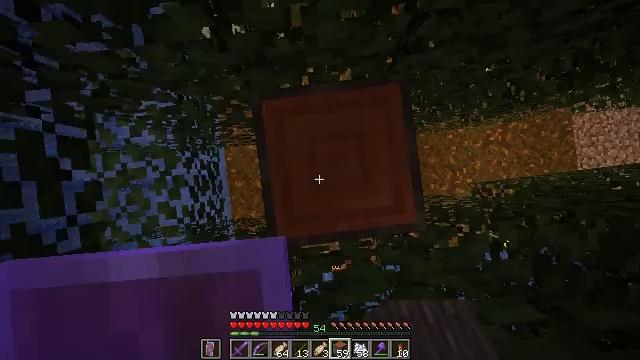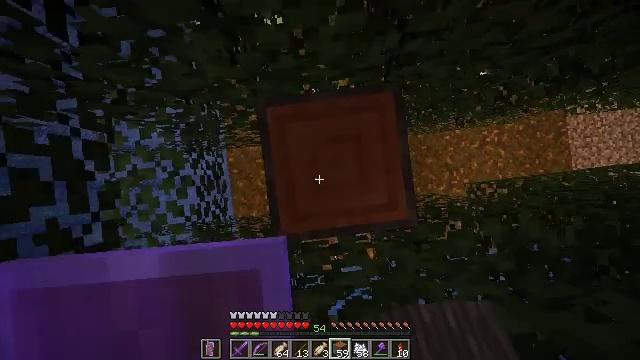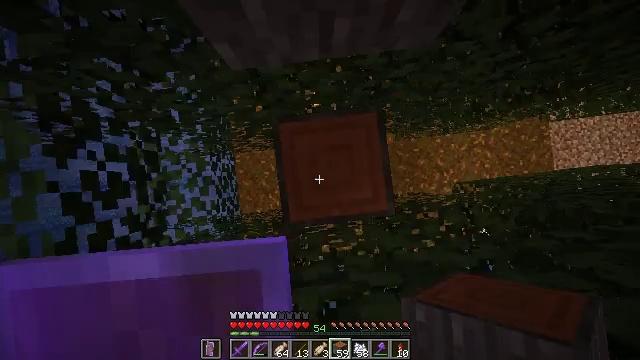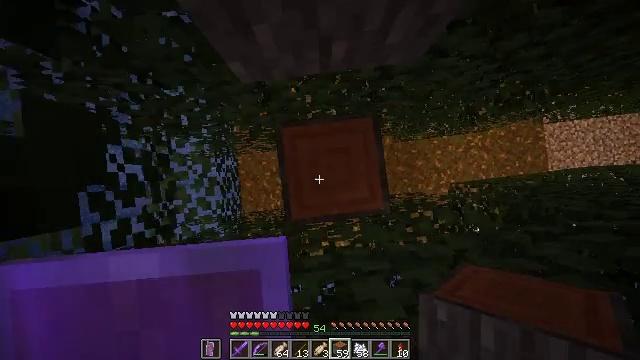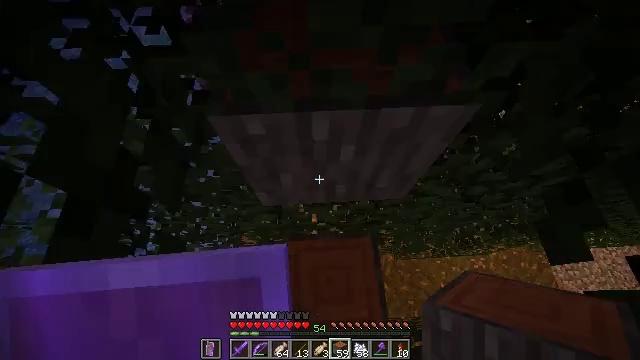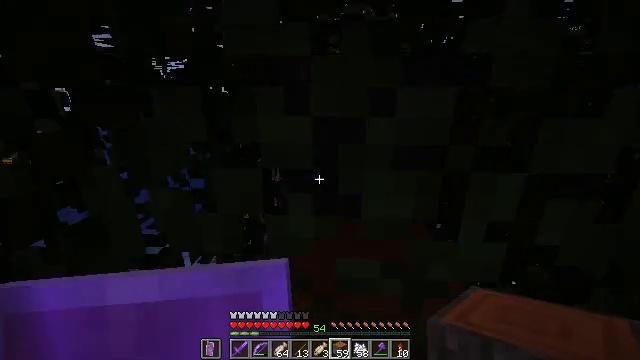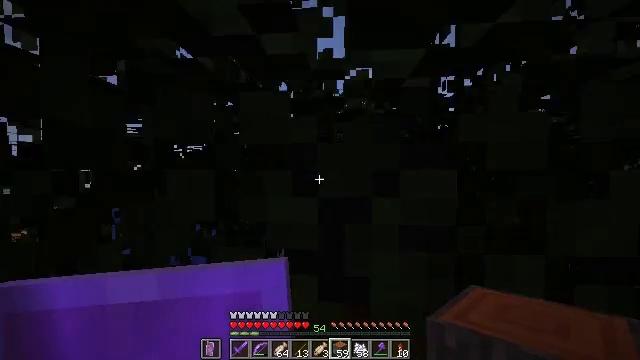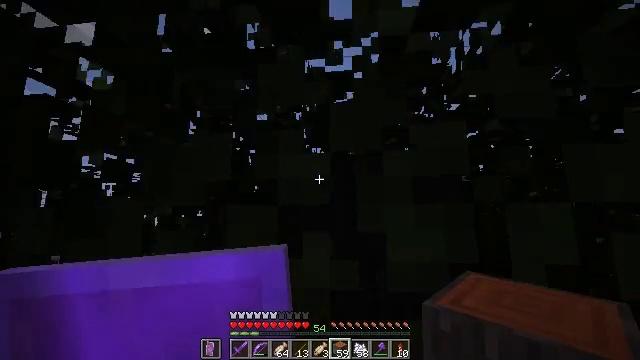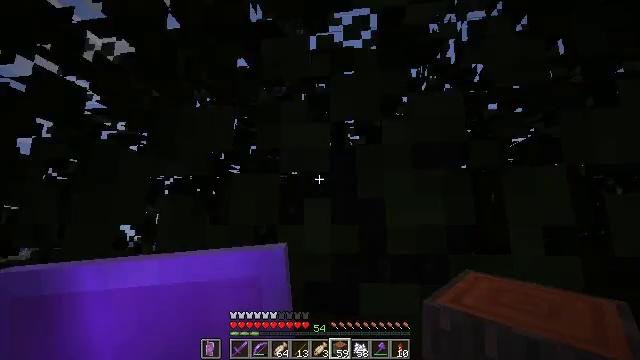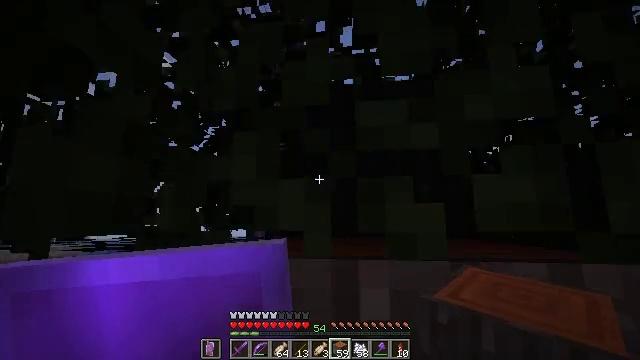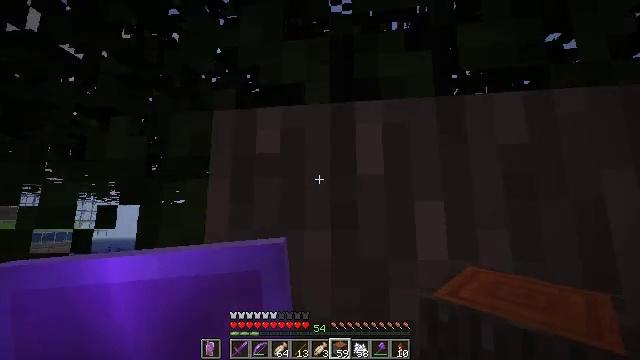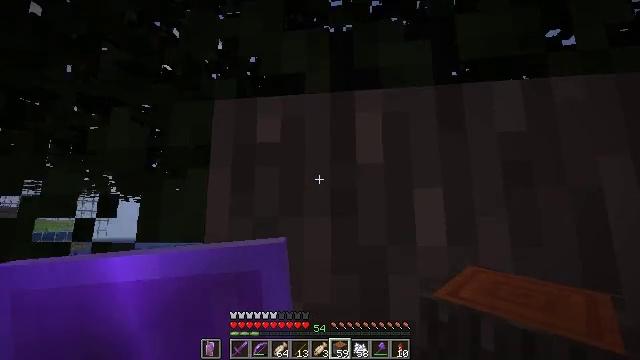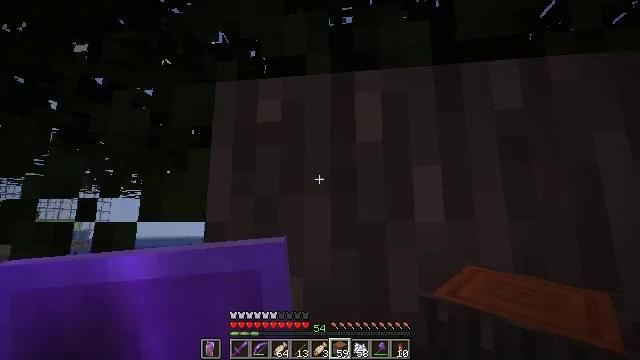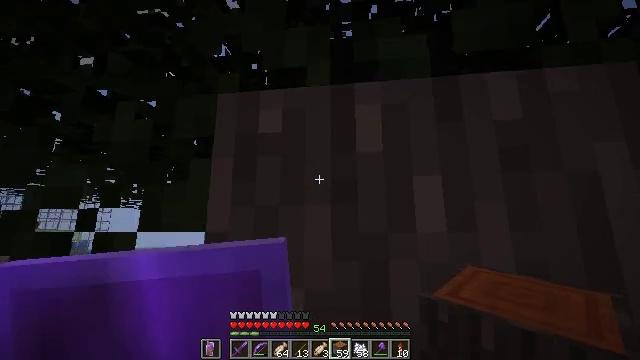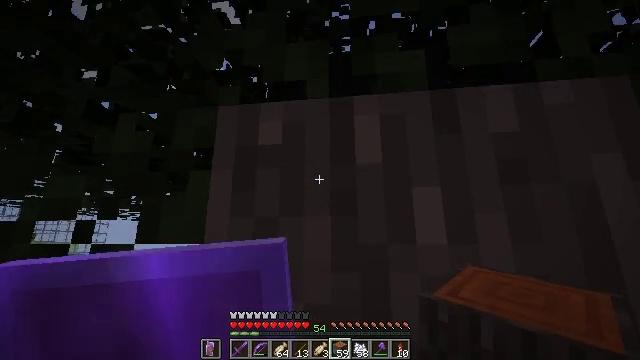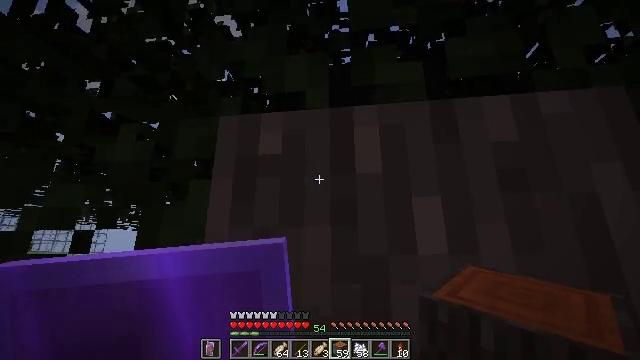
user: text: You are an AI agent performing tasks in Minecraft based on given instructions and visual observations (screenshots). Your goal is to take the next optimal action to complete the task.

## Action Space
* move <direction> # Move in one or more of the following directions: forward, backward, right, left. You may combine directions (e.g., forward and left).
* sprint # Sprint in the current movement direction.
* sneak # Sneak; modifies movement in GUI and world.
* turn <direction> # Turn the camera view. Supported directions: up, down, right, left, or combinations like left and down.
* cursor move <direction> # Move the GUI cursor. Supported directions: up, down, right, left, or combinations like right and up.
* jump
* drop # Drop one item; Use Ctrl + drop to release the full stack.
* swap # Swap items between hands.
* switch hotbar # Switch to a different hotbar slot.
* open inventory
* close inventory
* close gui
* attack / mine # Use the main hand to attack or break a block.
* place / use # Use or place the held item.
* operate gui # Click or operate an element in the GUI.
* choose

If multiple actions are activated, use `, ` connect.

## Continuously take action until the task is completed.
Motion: motion action
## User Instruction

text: Harvest the acacia log from the forest.
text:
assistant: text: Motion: jump
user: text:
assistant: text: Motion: jump
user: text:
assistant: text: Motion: jump
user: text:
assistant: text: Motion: turn left and up, jump
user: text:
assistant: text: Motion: turn left and up
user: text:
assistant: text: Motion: turn left and up
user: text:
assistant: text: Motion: turn left and up
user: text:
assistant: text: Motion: no_op
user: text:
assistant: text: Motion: no_op
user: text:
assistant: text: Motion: no_op
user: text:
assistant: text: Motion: no_op
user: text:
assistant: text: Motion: no_op
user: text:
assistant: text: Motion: turn up
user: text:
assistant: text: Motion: turn up
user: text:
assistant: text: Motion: turn up
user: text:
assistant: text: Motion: no_op
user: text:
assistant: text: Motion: no_op
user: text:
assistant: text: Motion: no_op
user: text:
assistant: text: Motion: no_op
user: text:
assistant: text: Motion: turn right and down
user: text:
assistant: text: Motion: turn right and down
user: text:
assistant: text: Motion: turn right and down
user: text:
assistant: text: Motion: no_op
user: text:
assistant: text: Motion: no_op
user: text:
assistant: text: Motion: no_op
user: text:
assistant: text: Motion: no_op
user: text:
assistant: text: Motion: no_op
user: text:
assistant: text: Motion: no_op
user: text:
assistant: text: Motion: turn down
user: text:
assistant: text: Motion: turn down